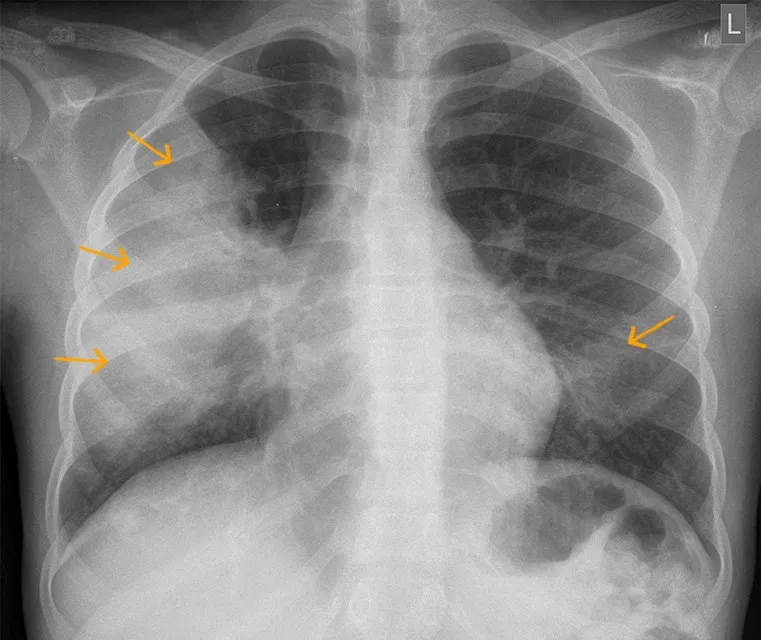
chest X-ray-lung fields showing a large right mid zone consolidation (arrows right) with no significant loss of volume; few left lower zone infiltrates are noted as well (arrow left).
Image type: radiology (x_ray)